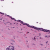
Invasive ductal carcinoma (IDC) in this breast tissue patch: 0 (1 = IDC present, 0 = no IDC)